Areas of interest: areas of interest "Park and greenspace"
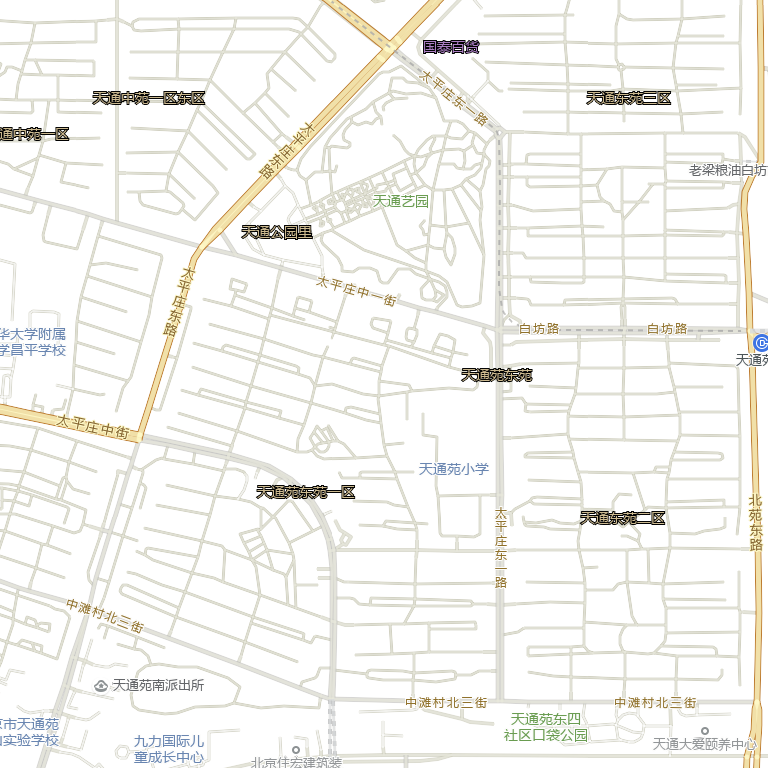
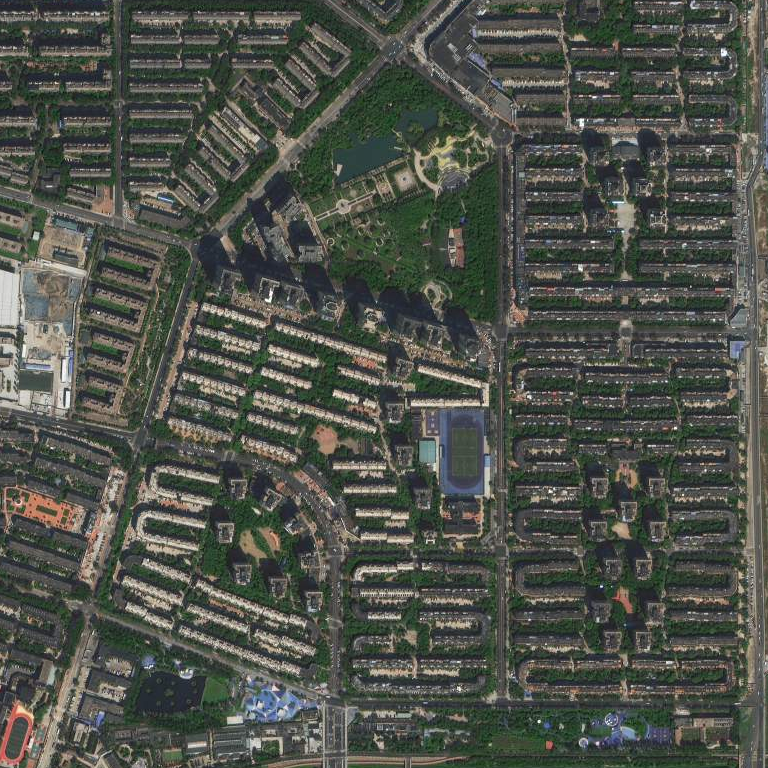